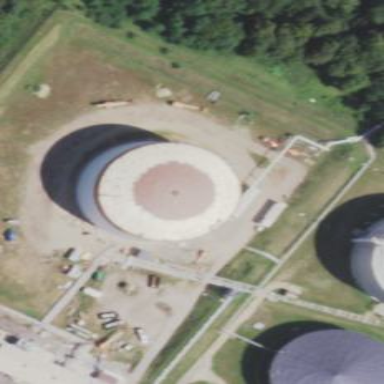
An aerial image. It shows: Tank building.